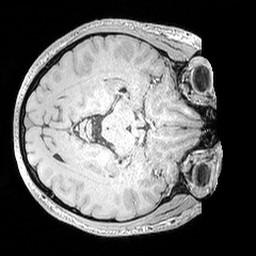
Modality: MP2RAGE
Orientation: axial
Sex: male
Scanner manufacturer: siemens
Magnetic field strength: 3 T
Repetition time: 5 s
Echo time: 0.00292 s